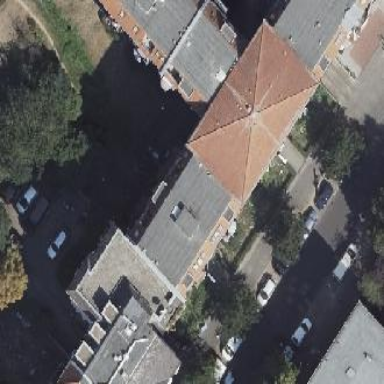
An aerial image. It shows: Unique apartment building with quadruple saltbox roof shape.